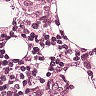
Metastatic tissue present: yes